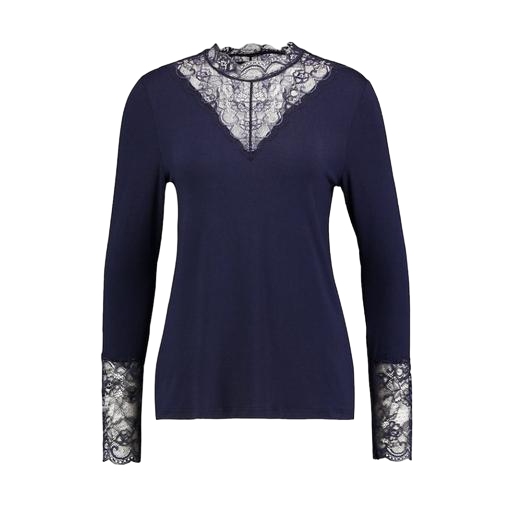
lace-yoke t-shirt, blue still long-sleeved top, blue lace-accented top, white background